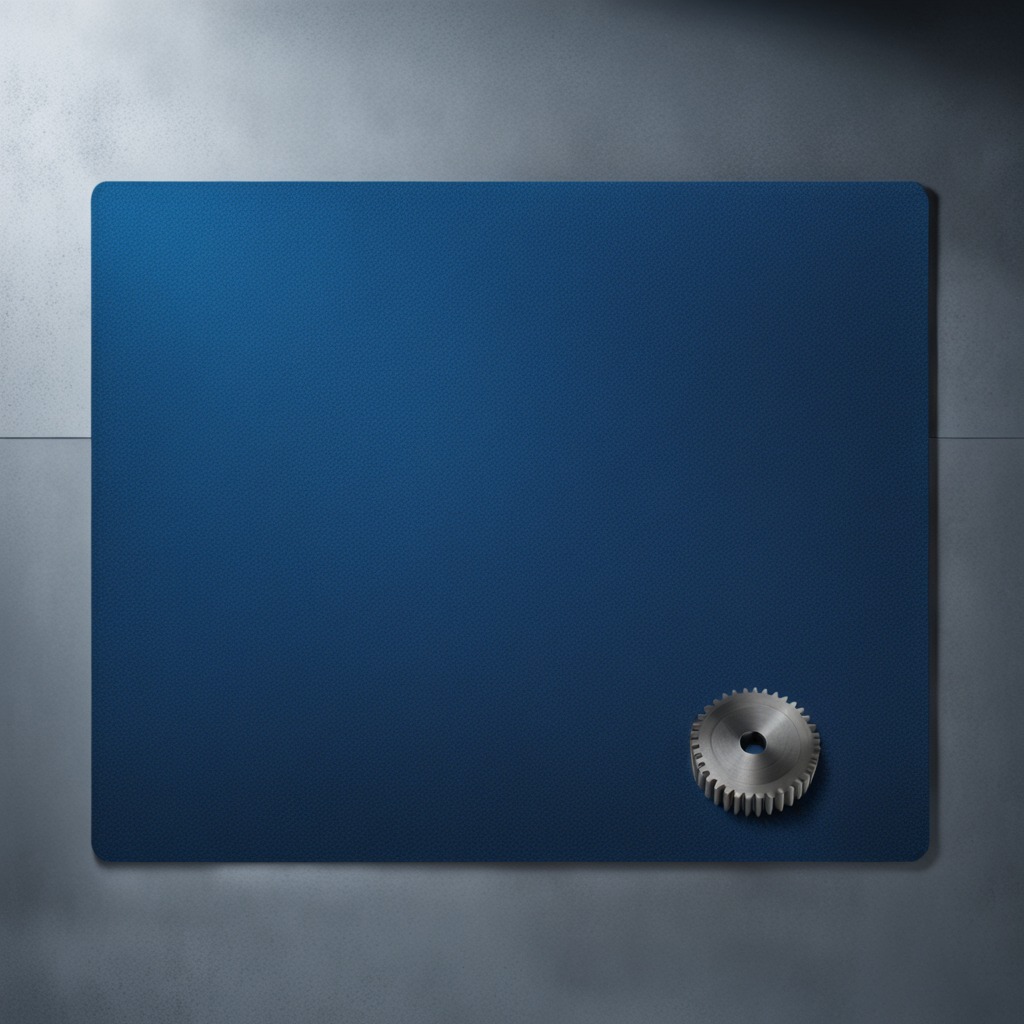
A steel gear with teeth lies on the tabletop.